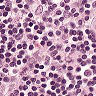
Metastatic tissue present: no